Field crop: maize
Growth stage: 2
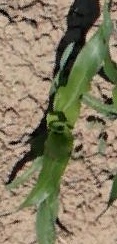
Species: maize